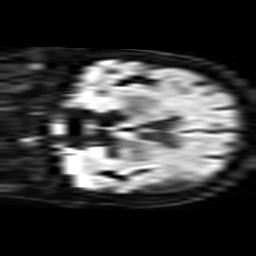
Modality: TRACE
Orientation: coronal
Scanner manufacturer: philips
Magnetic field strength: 3 T
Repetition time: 3.711 s
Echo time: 0.05903 s